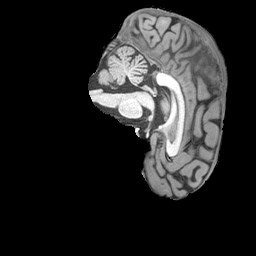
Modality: T1w
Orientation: sagittal
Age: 25
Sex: female
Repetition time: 2.3 s
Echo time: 0.0226 s